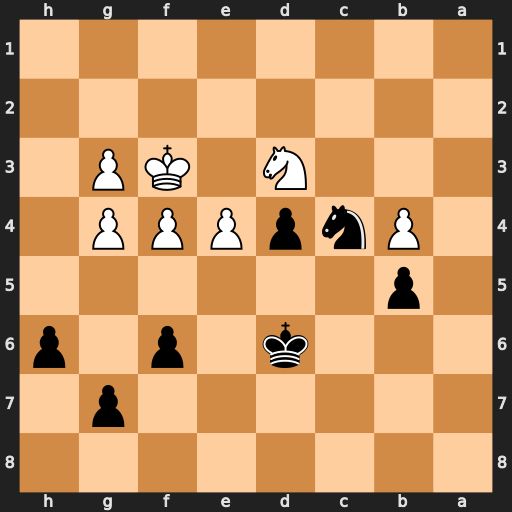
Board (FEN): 8/6p1/3k1p1p/1p6/1PnpPPP1/3N1KP1/8/8
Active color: b
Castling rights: -
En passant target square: -
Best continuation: Nd2+ Kg2 Nxe4